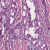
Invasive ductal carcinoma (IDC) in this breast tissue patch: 1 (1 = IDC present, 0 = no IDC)